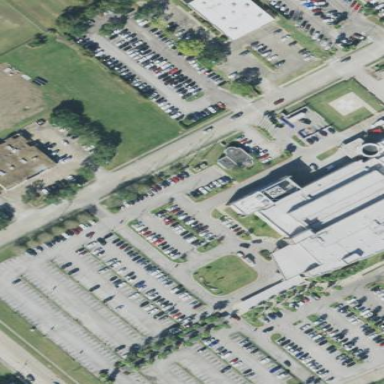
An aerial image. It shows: Parking area.